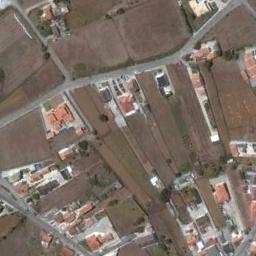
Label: terrace